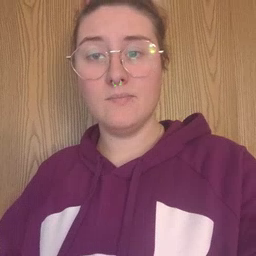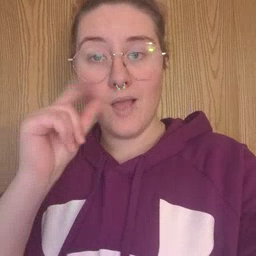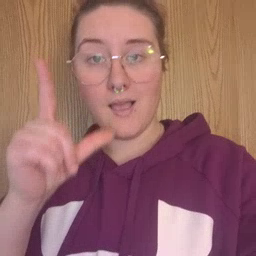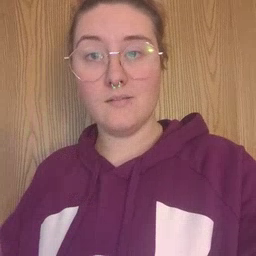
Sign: wake